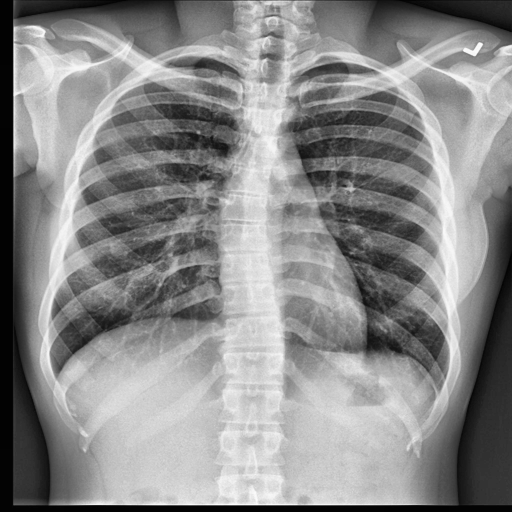
Finding: NORMAL